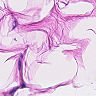
Metastatic tissue present: no